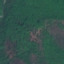
Label: Forest